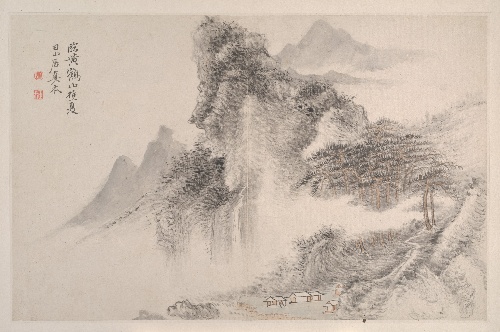
Title: 清　惲壽平　倣宋元山水圖　冊|Landscapes in the manner of Song and Yuan masters
Artist: Yun Shouping
Artist bio: Chinese, 1633–1690
Date: 1667
Object type: Album
Classification: Paintings
Medium: Album of ten paintings; ink and color on paper
Culture: China
Period: Qing dynasty (1644–1911)
Dimensions: 10 5/8 x 15 5/8 in. (27 x 39.7 cm)
Department: Asian Art
Credit line: Edward Elliott Family Collection, Purchase, The Dillon Fund Gift, 1981
Accession year: 1981
Repository: Metropolitan Museum of Art, New York, NY
Tags: Mountains|Landscapes